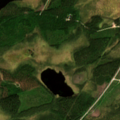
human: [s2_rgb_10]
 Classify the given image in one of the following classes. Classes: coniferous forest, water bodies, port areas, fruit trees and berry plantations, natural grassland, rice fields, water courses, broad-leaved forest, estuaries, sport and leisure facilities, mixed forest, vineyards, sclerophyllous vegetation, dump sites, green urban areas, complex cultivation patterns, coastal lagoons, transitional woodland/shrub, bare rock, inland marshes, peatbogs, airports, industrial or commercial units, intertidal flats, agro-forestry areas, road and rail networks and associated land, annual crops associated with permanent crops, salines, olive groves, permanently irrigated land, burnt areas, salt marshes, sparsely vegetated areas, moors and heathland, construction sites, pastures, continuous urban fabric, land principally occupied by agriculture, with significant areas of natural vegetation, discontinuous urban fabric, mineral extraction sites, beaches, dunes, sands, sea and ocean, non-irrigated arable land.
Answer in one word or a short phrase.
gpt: coniferous forest, mixed forest, transitional woodland/shrub, peatbogs